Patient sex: F
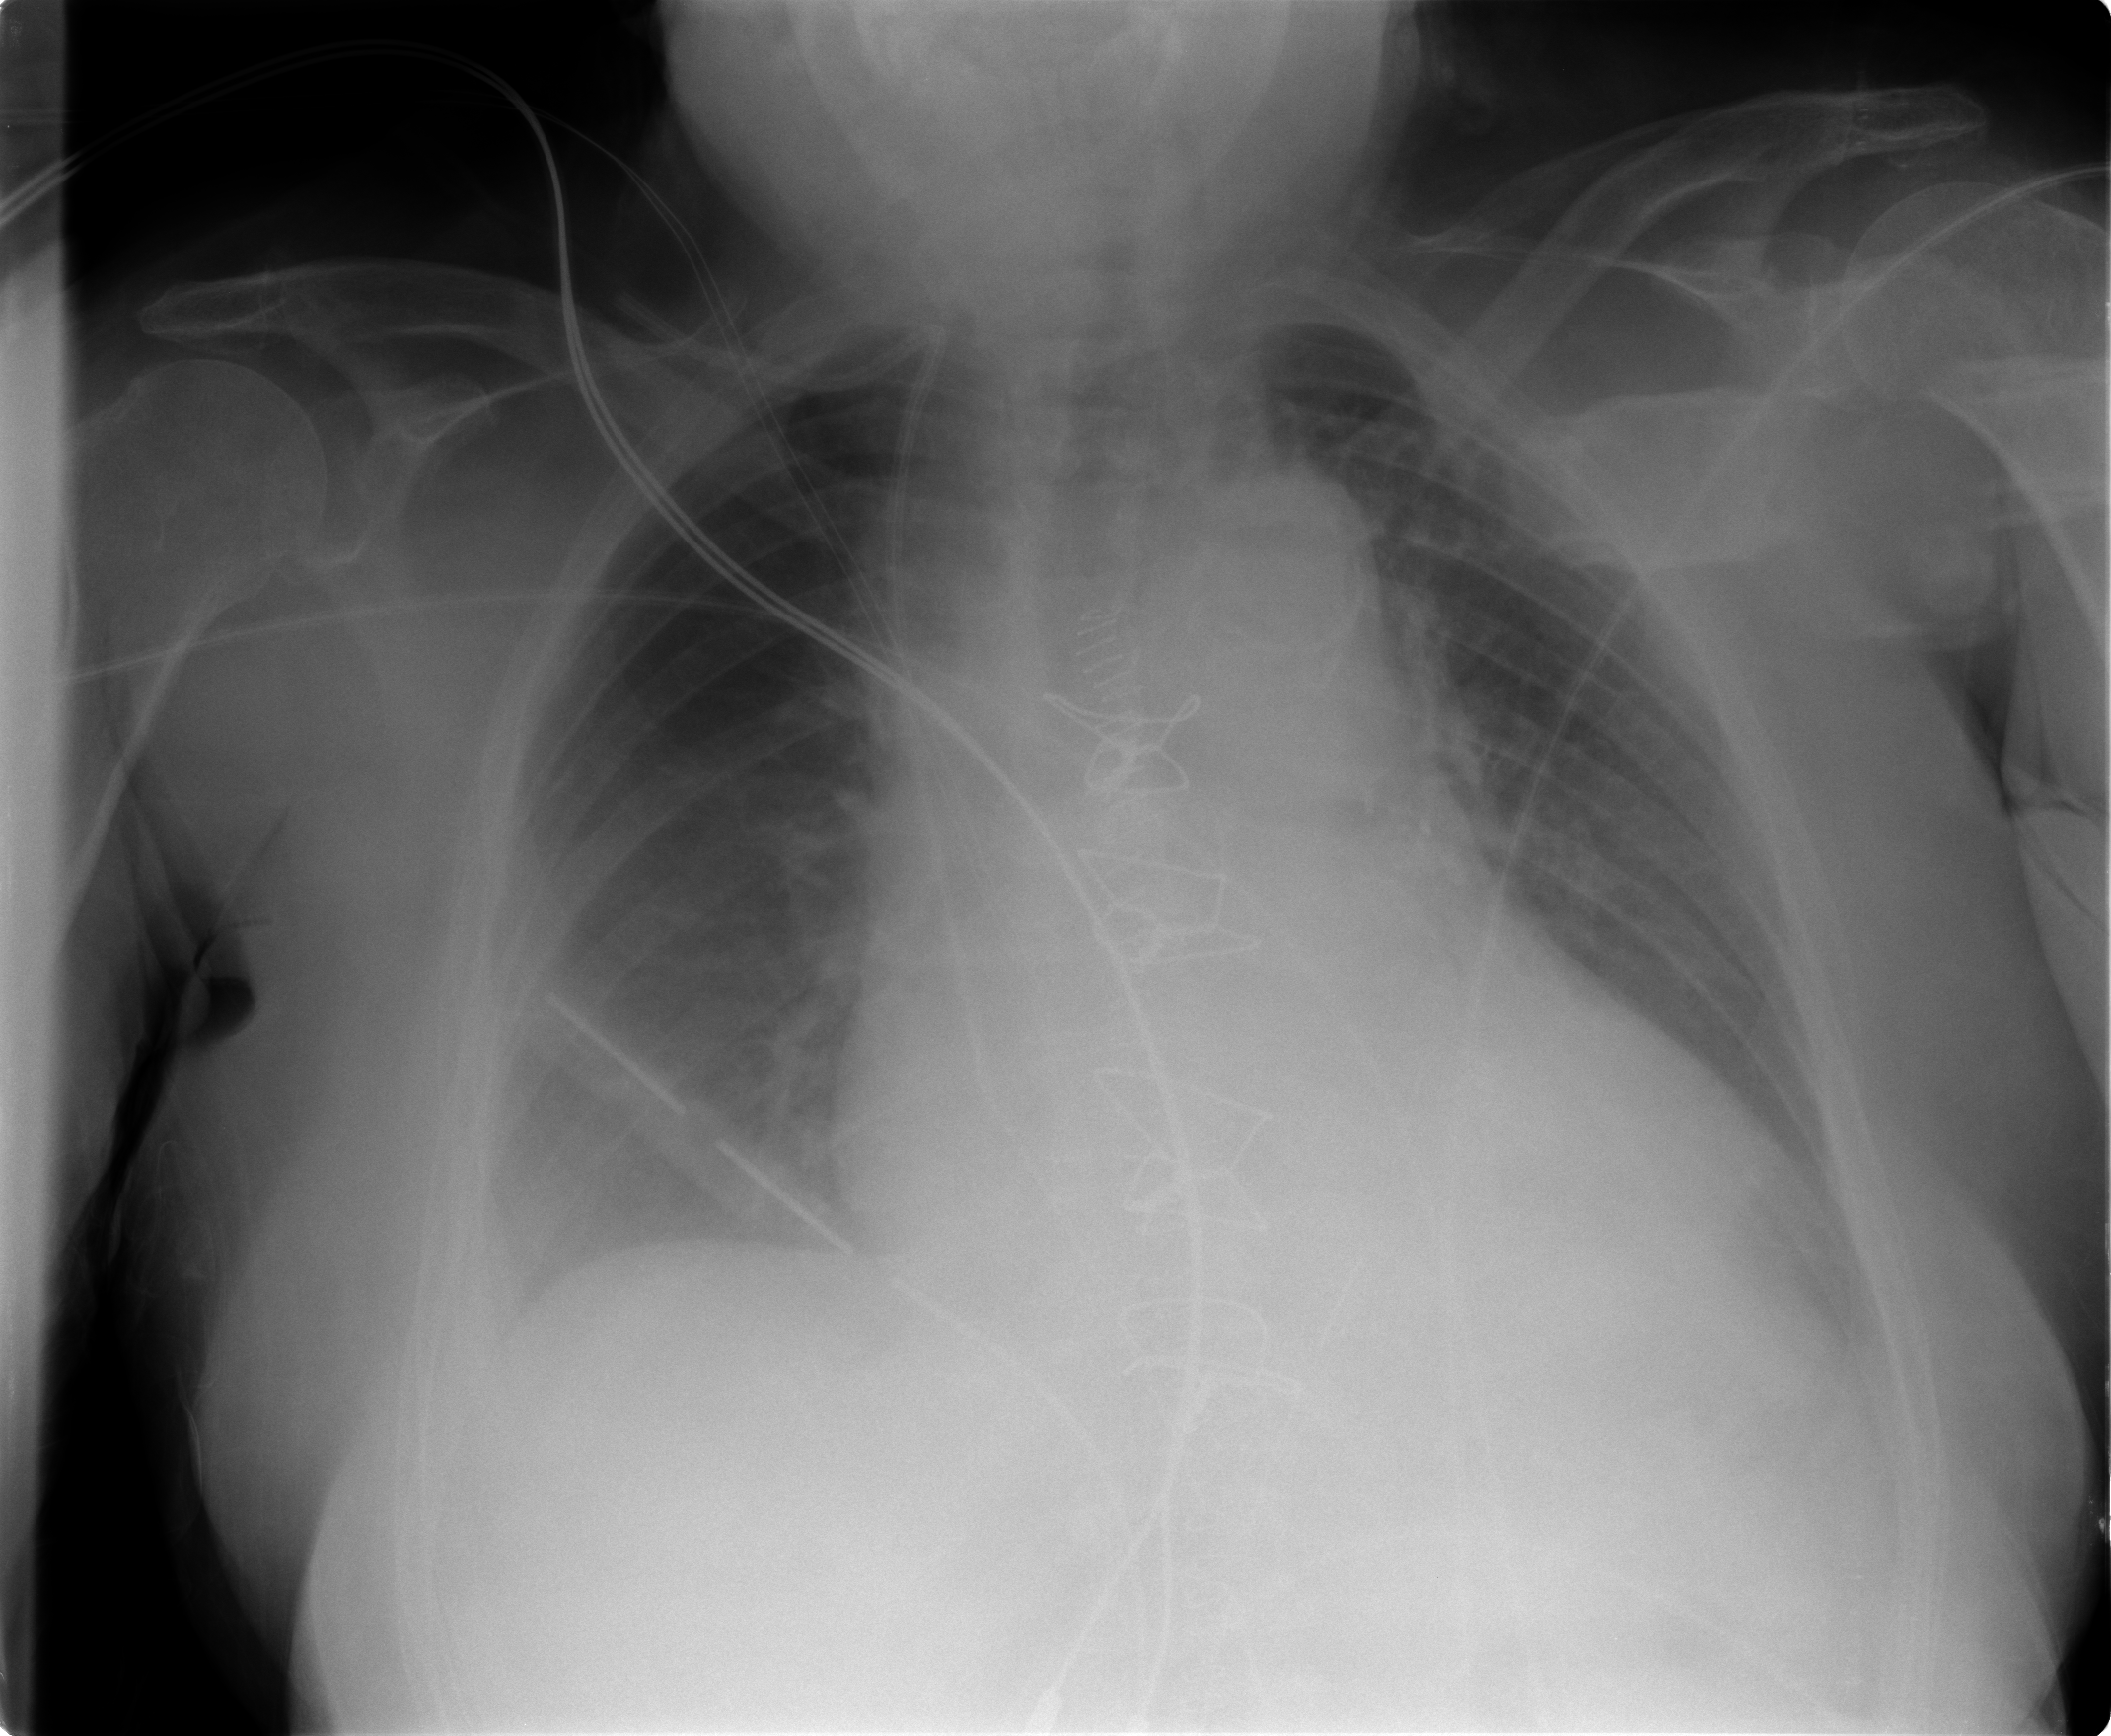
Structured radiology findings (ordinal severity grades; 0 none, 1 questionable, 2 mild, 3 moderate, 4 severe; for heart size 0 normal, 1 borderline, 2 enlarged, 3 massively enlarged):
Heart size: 2
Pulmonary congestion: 0
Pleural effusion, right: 2
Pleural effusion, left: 1
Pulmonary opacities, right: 0
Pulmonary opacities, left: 0
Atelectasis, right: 0
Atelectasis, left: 0